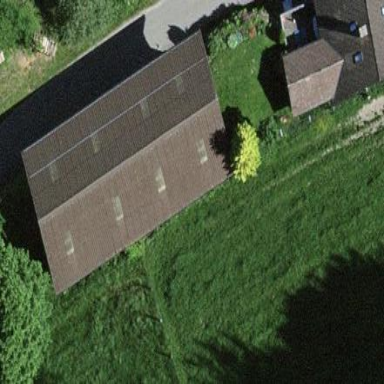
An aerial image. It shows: Shed.